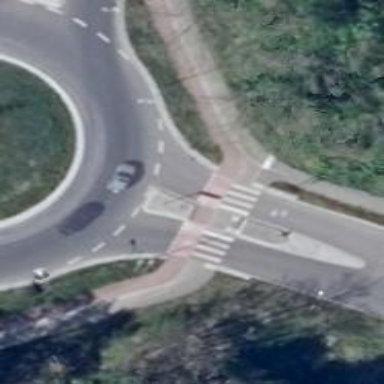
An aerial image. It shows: Uncontrolled zebra crossing on the road.